Question: When we run our CodedUI tests and the test cases fail we kill the Internet Explorer process by calling 'Kill()' below:
'''
private static readonly HashSet<string> ProcessesToKill =
new HashSet<string>(new[] { "iexplore" });
public static void Kill()
{
var runningProcessesToKill = (from p in Process.GetProcesses()
where ProcessesToKill.Contains(p.ProcessName,
StringComparer.OrdinalIgnoreCase)
select p).ToArray();
// First try to close the process in a friendly way
CloseProcess(runningProcessesToKill);
// Then wait for a while to give the processes time to terminate
WaitForProcess(runningProcessesToKill);
// If not closed kill the process.
KillProcess(runningProcessesToKill);
}
'''
Killing is done by calling 'CloseMainWindow()' and 'Close()' on the processes first, then waiting for a while and then calling 'Kill()' on the processes.
Unfortunately, this does not close a JavaScript alert popup. When the test run is finished this remains in the screen blocking the next test, like so:

Why does it not close the alert, and how can we fix this?
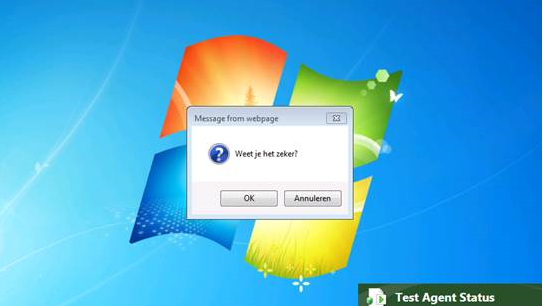
Answer: You can brute force this using the 'taskkill' command from the command line:
'''
C:\>taskkill /F /IM iexplore.exe
'''
This, of course, doesn't help you with your tests. Instead, use 'Process.Start(...)':
'''
public static void Kill()
{
System.Diagnostics.Process.Start("taskkill", "/F /IM iexplore.exe");
}
'''
This will shut down all Internet Explorer processes, regardless of whether or not they have an alert or confirm dialog visible.
References:
- <URL>